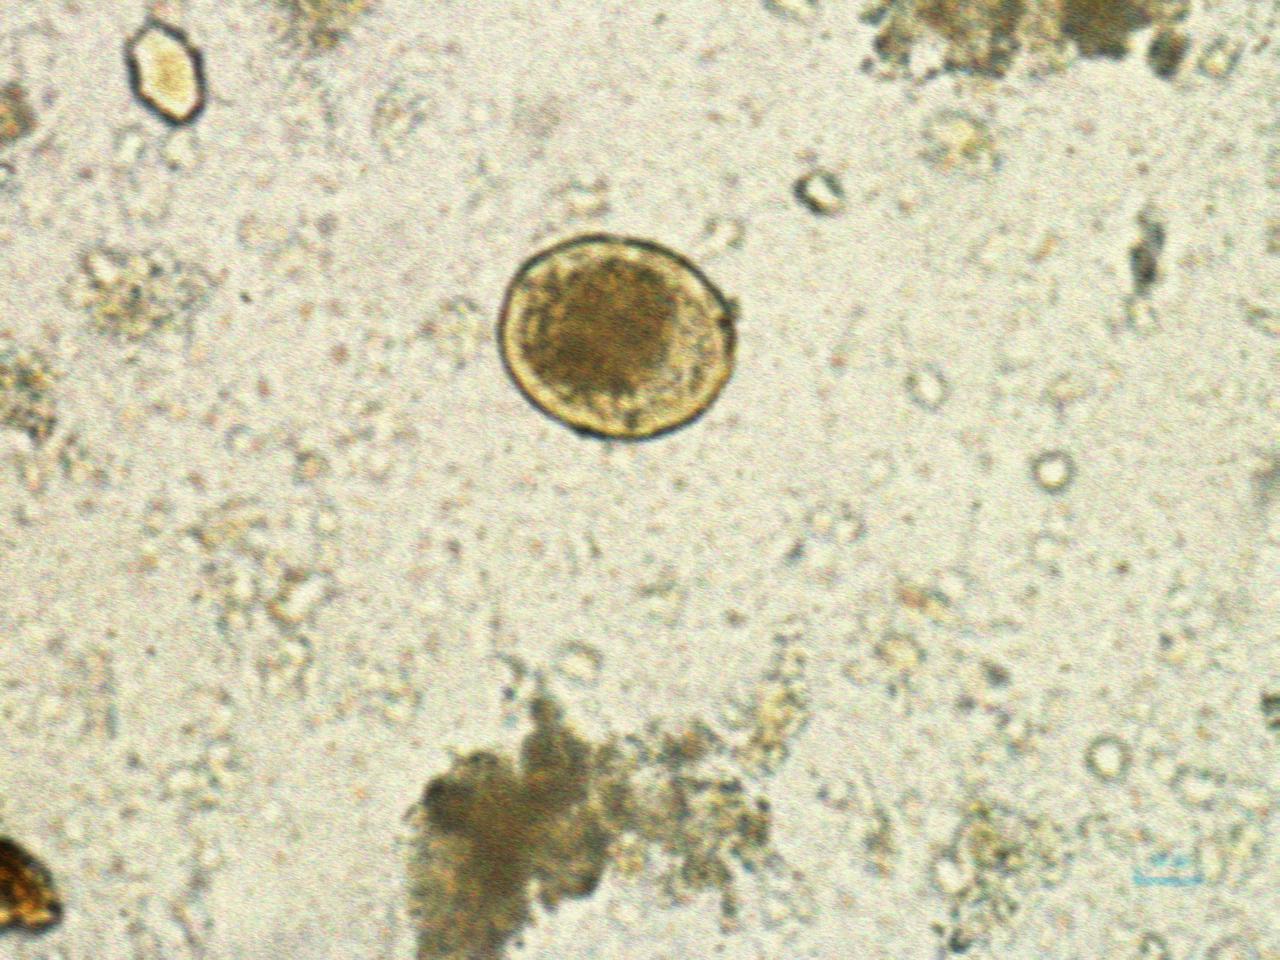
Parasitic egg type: Ascaris lumbricoides